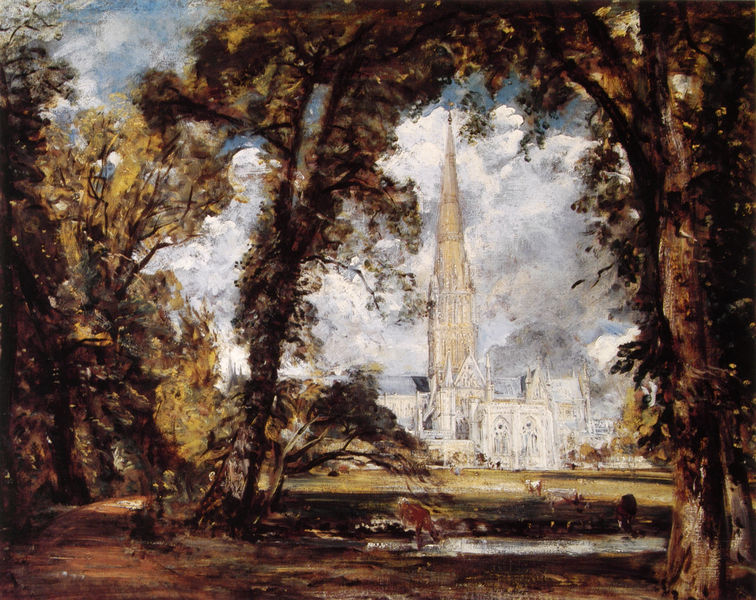
Titel: Salisbury Cathedral from the Bishop's Grounds
Künstler: John Constable
Standort: Ottawa
Institution: National Gallery of Canada
Schlagwörter: baum, blau, blätter, dunkel, gemälde, himmel, laub, mann, schatten, wasser, weiß, wolken, baumstämme, bäume, gelb, grün, impressionismus, kirchturm, landschaft, menschen, ocker, see, stadt, teich, ufer, äste, braun, fenster, frau, grau, hell, hintergrund, licht, schwarz, strasse, vordergrund, anlage, dach, gras, park, parkanlage, rasen, rot, schirm, sonnenschirm, tier, tiere, weg, wiese, wolke, beige, expressionismus, malerei, trinken, mensch, spitze, öl, ast, baumstamm, erde, natur, stamm, zweige, kirche, pfad, rauch, sonne, wiesen, boden, kind, blatt, pflanzen, england, gotik, rosa, wald, kinder, kirchturmspitze, turm, turmspitze, weiher, pfütze, fassade, passanten, dorf, giebel, gelände, kuh, herbst, constable, sturm, stämme, turner, spitz, baumkrone, bögen, bücken, durchblick, kloster, kreuz, dom, lichtung, münster, kathedrale, hirsch, hirsche, reh, rehe, gotisch, tümpel, brauntöne, rinde, tonig, tränke, schwaden, leuchtend, spaziergänger, waldweg, bau, englisch, tunnel, ziegen, kirchenfenster, turmhelm, spazierweg, spitzturm, john constable, hells, großbritannien, parkgelände, salisbury, schmenhaft, versachattet